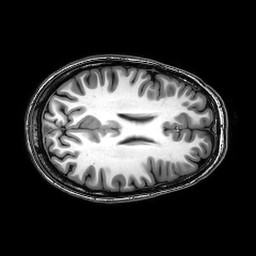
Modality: T1w
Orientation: axial
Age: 22
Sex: female
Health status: healthy
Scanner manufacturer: philips
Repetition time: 0.008261 s
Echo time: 0.00379 s